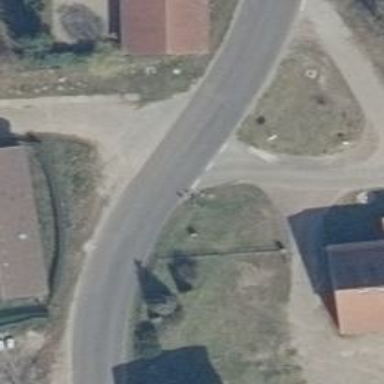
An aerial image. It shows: Secondary road with asphalt surface.